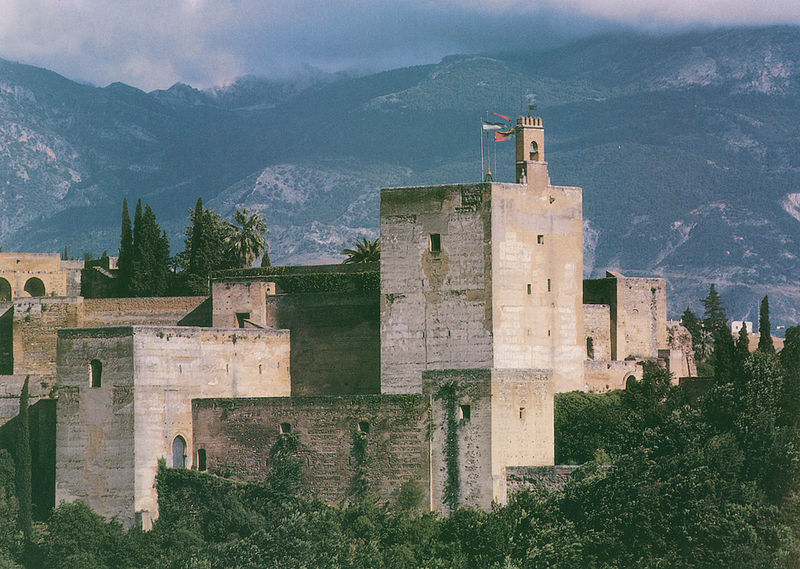
Titel: Alcazaba: Turm, Festungsmauer und militärischer Bereich
Institution: Granada, Alhambra
Schlagwörter: baum, berg, blau, himmel, schatten, wolken, bäume, grün, landschaft, fenster, licht, weiss, anlage, schloss, schnee, stein, wald, turm, garten, zypressen, spanien, fahnen, süden, fahne, berge, fels, gebirge, mauer, palme, tor, zinnen, foto, ruine, burg, kloster, türme, festung, zypresse, putz, mauern, zinne, wehrhaft, andalusien, alhambra, granada, generalife, boabdil